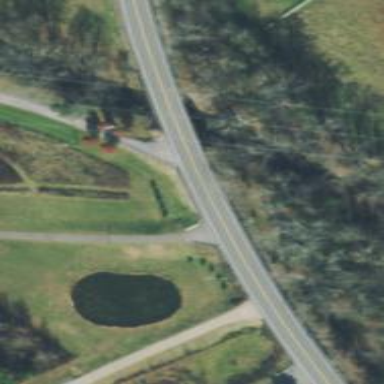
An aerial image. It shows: Secondary road crossing bridge.